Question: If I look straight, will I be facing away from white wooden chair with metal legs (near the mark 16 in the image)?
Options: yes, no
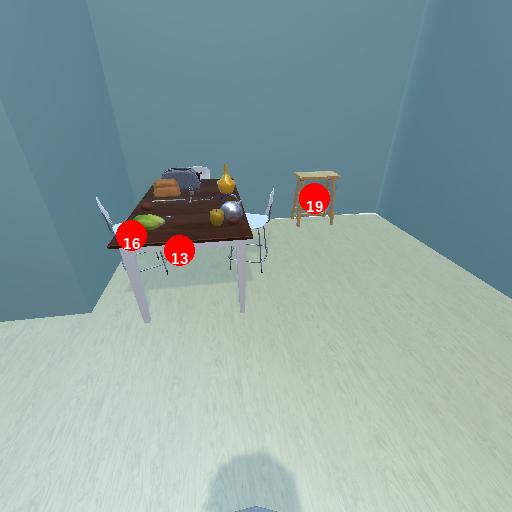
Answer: yes